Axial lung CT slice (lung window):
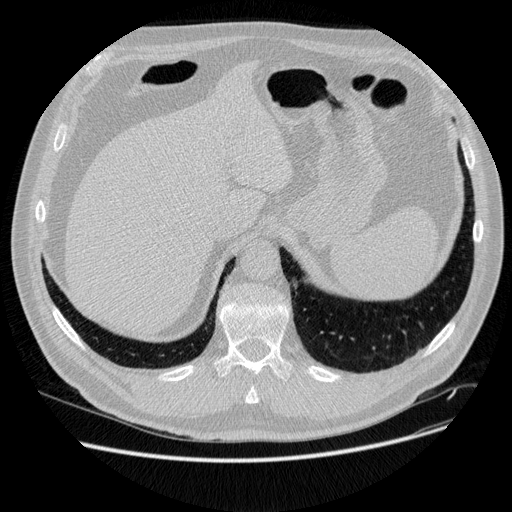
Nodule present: no